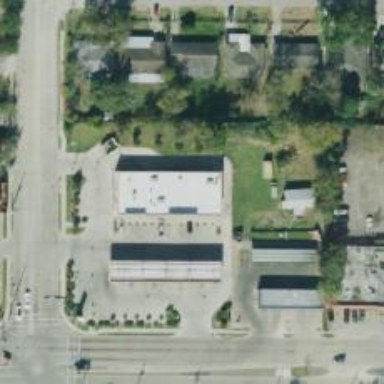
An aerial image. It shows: Convenience shop.